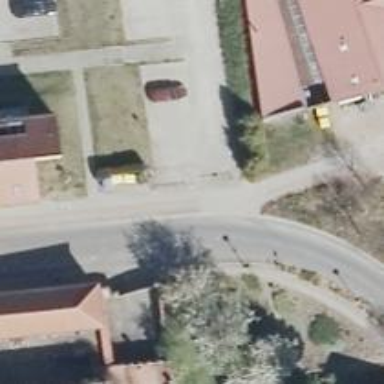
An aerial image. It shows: Residential road with concrete surface. Both sides of the road have sidewalks and there is separate cycle track.